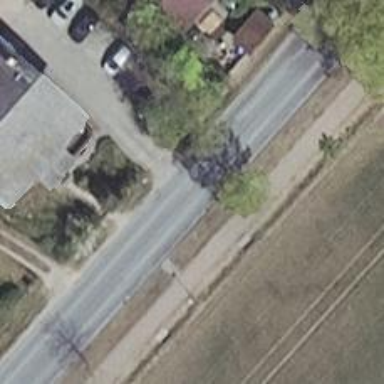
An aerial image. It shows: Driveway.